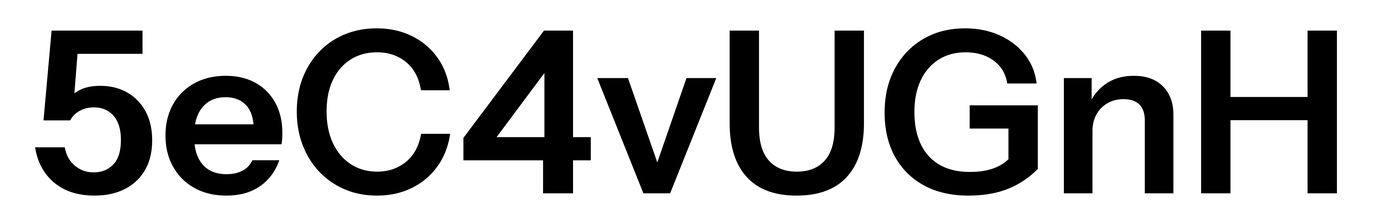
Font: InstrumentSans_SemiBold